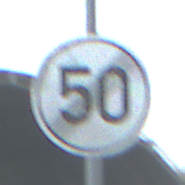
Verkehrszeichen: EndeGeschwindigkeit50
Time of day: Midday
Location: Outdoor (Suburban)
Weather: Overcast
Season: NotSpecified
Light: Natural